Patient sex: M
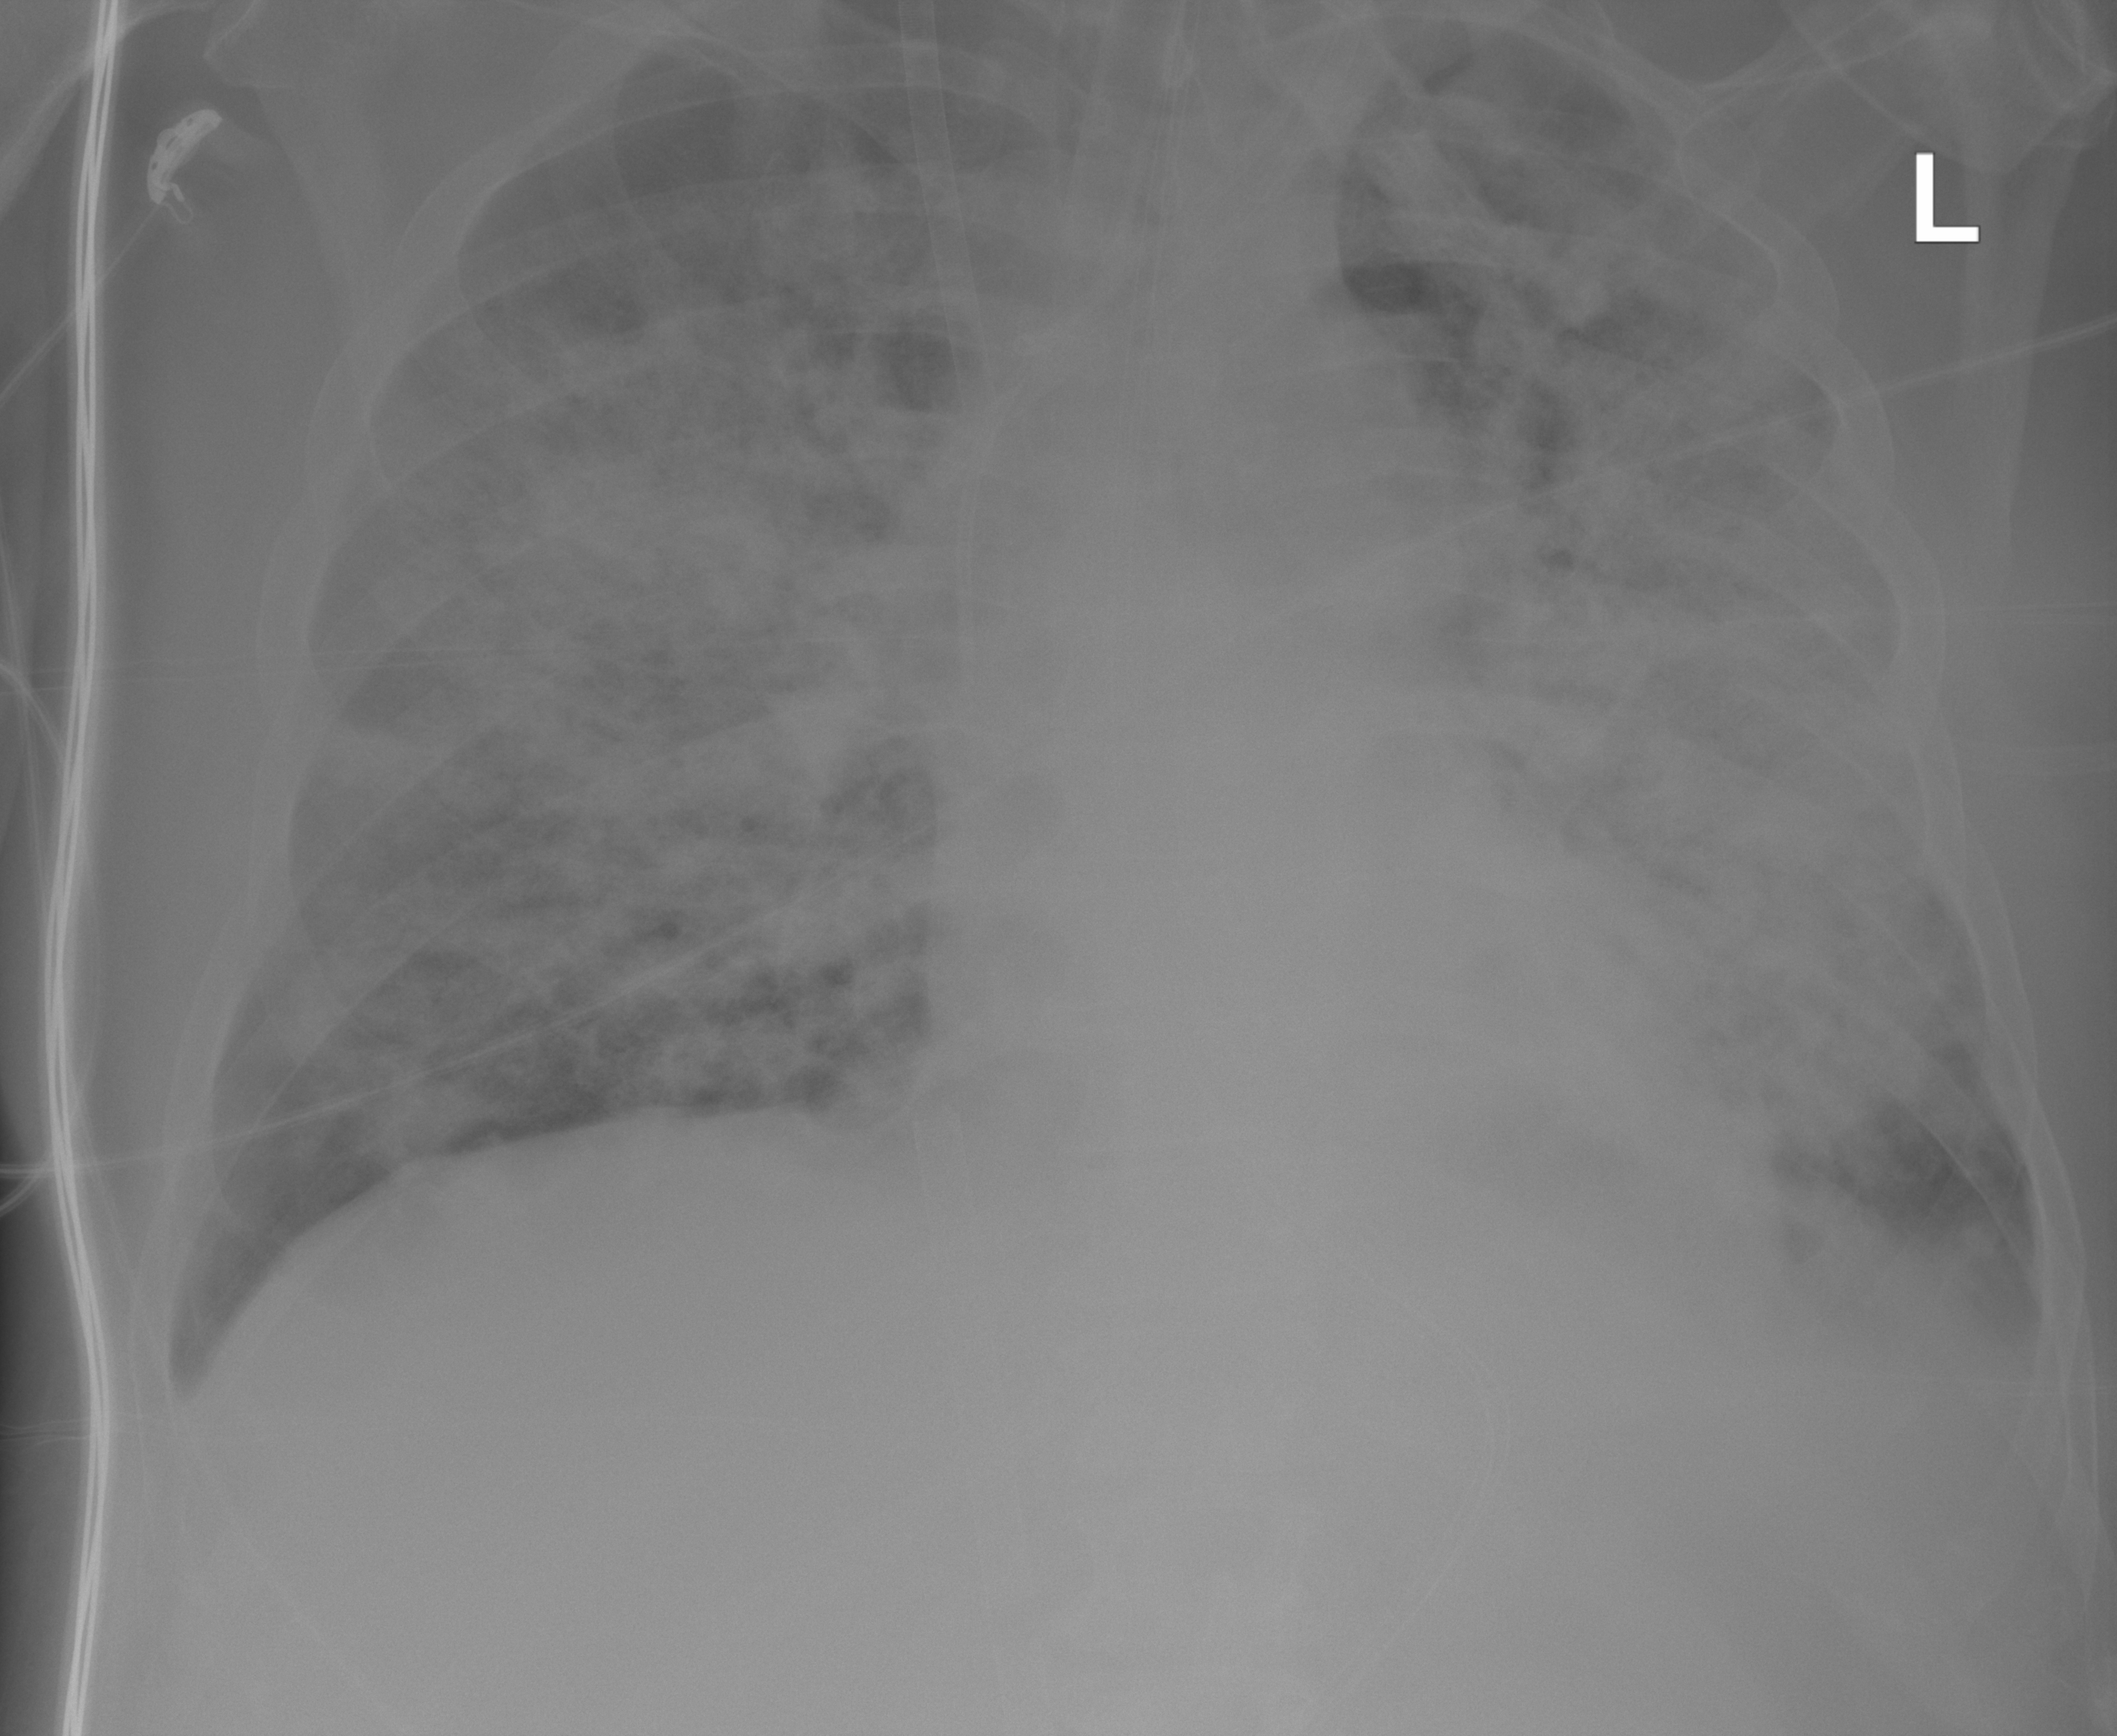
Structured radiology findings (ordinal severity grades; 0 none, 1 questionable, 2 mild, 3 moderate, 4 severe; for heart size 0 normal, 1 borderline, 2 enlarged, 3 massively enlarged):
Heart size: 1
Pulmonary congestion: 2
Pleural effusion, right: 1
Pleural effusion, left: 0
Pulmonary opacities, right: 4
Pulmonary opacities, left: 4
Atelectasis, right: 4
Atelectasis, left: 4